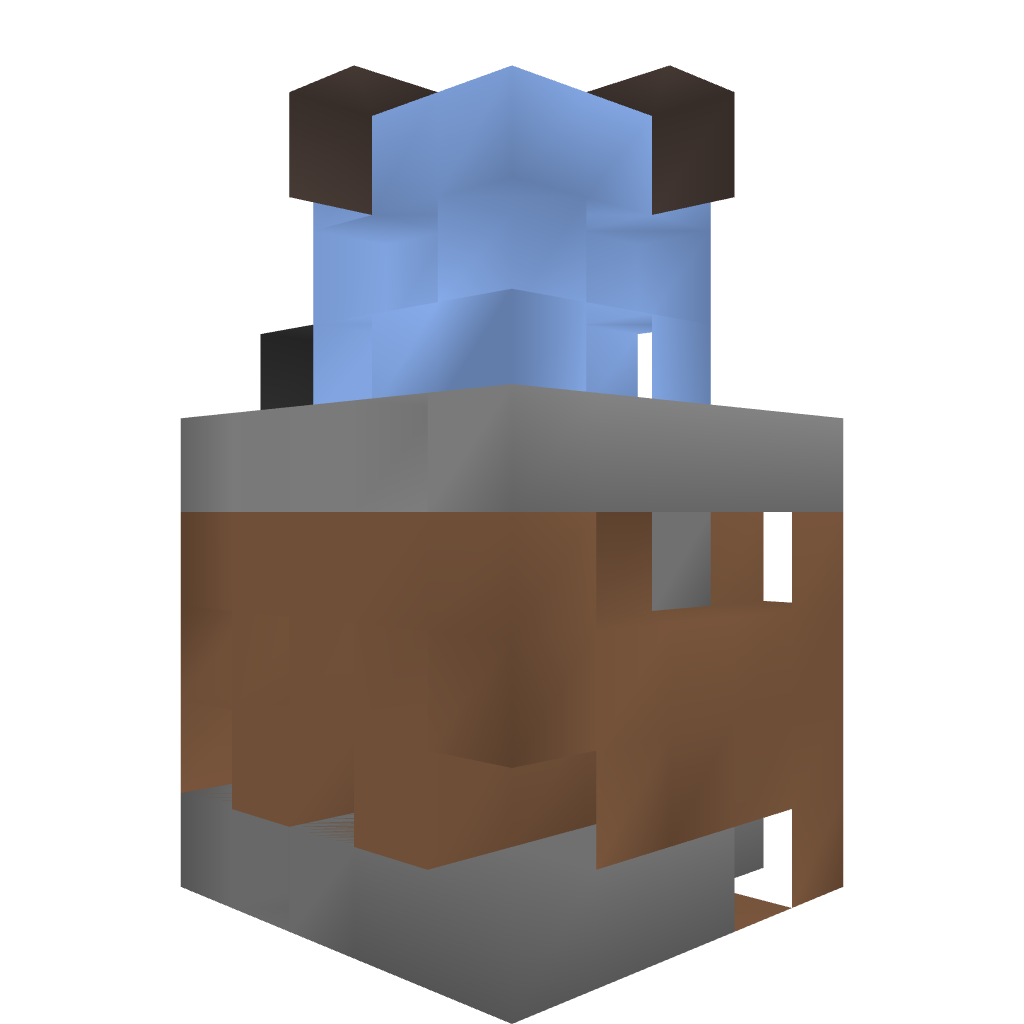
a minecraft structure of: A simple redstone trash.